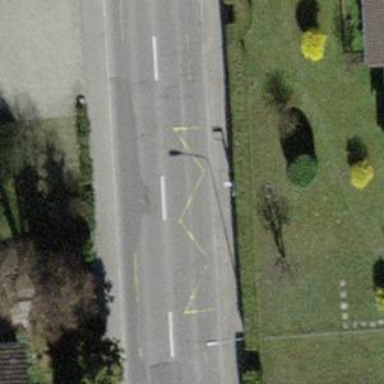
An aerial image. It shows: Bus stop with platform for public transport.